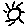
Label: sun